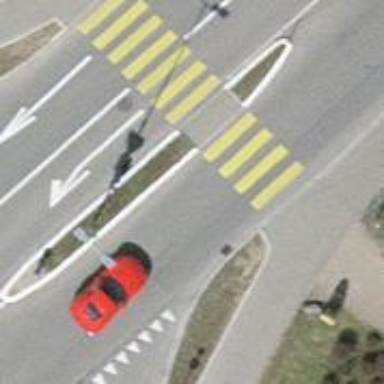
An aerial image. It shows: Zebra crossing with pedestrian island.